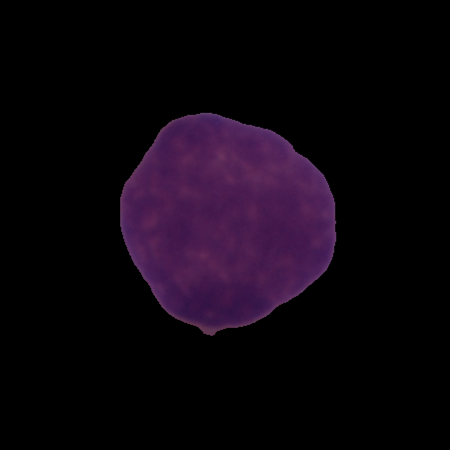
Label: healthy